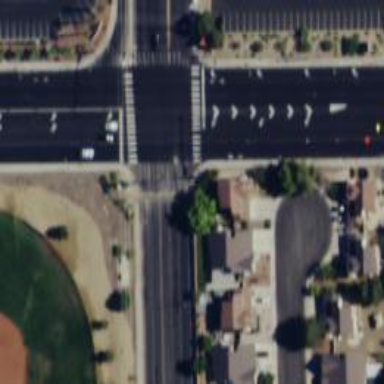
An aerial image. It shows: Solid stop line on the road.